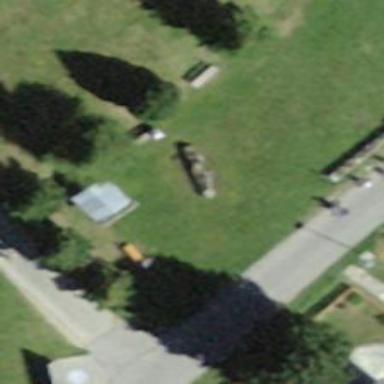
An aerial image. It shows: Bench for seating.